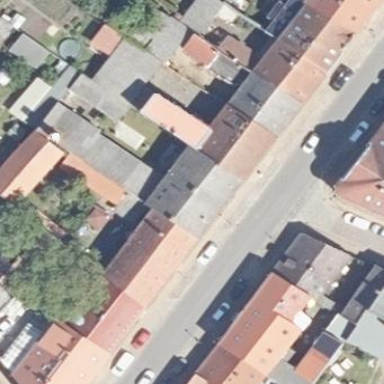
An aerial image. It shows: Residential building.